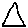
Label: triangle